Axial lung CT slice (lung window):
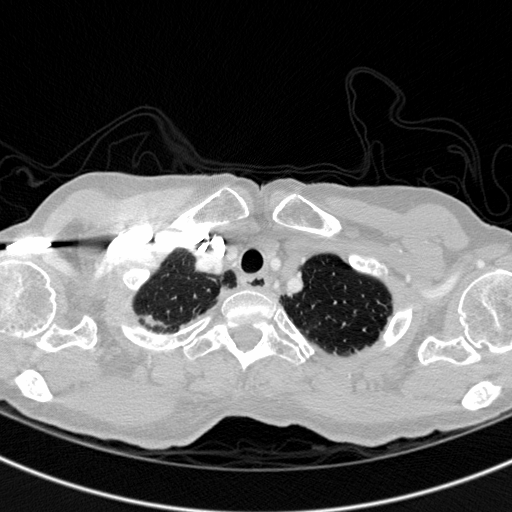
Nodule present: no